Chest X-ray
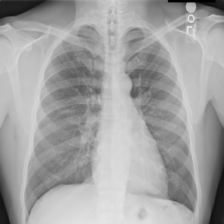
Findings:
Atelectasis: negative
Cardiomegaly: negative
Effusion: negative
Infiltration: negative
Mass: negative
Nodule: negative
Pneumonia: negative
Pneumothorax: negative
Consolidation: negative
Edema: negative
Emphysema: negative
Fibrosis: negative
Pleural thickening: negative
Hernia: negative